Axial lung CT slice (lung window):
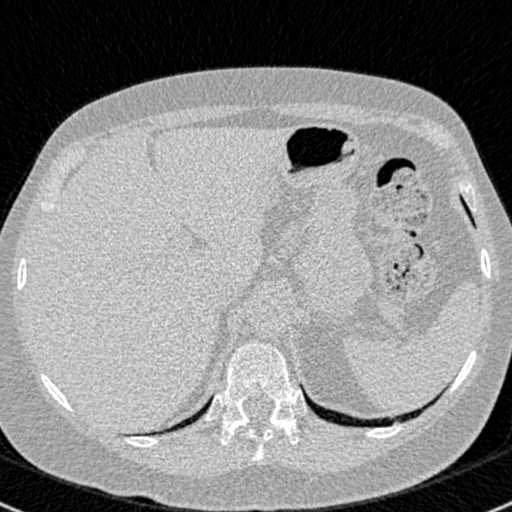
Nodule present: no